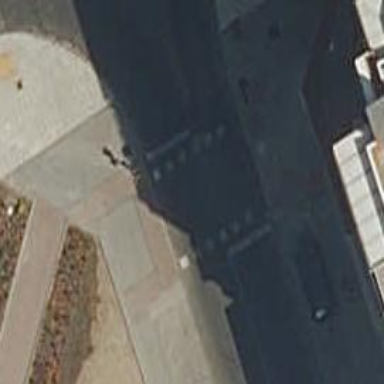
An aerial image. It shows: Concrete footway.